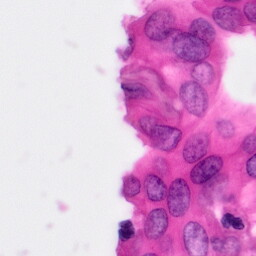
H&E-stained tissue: Pancreatic